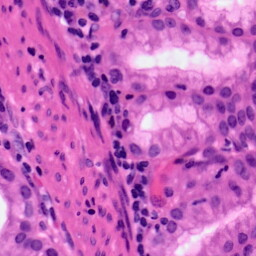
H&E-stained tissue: Pancreatic